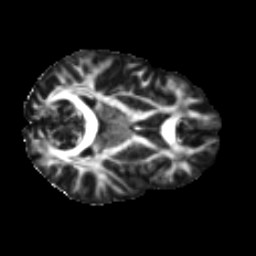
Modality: FA
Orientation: axial
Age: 31
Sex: male
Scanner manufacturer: ge
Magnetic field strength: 3 T
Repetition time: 7.8 s
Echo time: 0.061 s